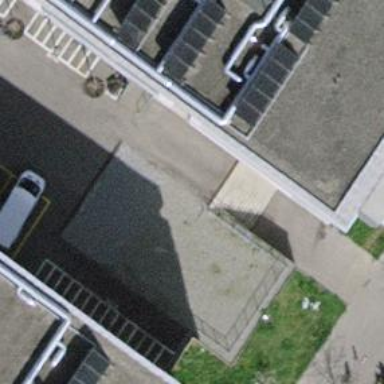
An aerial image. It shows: Concrete steps.